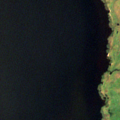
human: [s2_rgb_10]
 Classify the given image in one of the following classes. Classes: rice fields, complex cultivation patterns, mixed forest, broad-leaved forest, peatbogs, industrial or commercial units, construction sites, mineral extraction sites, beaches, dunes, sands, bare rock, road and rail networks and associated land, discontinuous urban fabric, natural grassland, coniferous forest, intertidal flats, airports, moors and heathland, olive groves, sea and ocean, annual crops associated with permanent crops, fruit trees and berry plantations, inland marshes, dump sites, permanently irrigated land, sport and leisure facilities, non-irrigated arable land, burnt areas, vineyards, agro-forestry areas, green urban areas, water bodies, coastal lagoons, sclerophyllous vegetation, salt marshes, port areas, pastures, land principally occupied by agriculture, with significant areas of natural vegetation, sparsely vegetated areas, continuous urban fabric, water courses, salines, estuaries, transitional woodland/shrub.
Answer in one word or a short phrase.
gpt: inland marshes, coastal lagoons